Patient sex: M
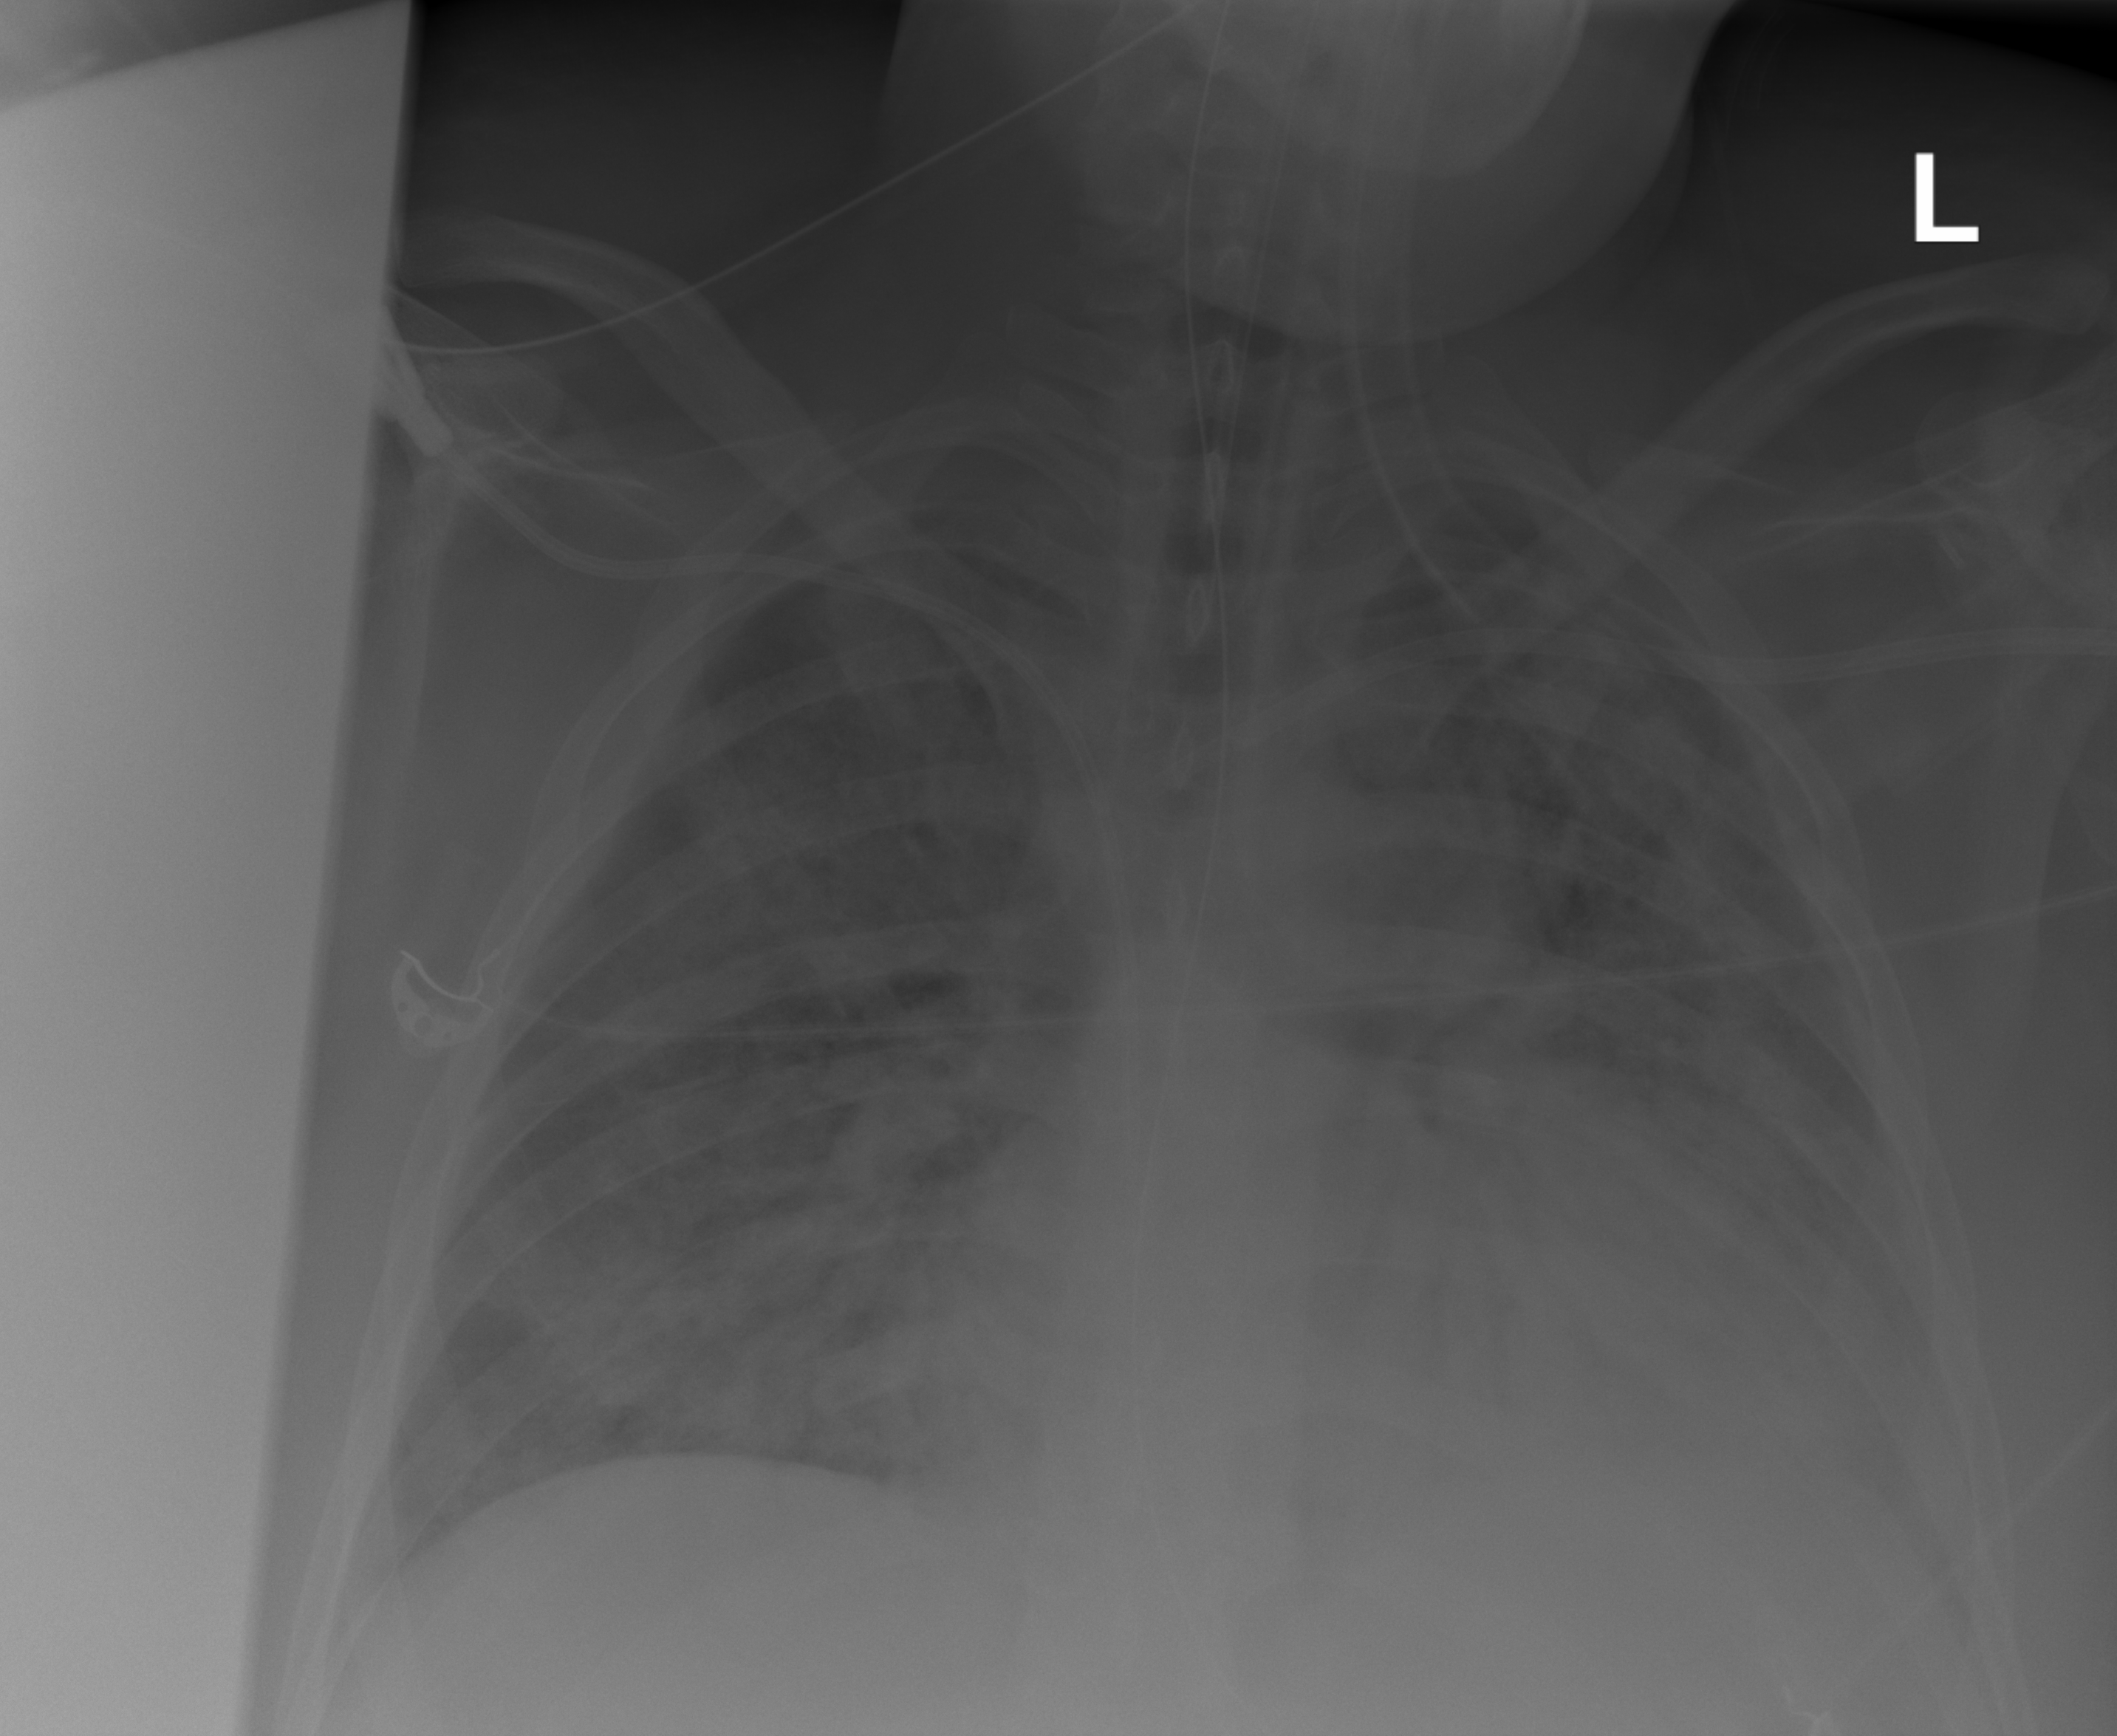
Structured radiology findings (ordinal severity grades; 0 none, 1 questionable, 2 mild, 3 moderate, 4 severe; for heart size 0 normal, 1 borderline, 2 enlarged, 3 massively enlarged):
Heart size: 2
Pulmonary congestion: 2
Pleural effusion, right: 2
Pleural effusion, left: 2
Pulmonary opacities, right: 3
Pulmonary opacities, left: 4
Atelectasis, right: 2
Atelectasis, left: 3